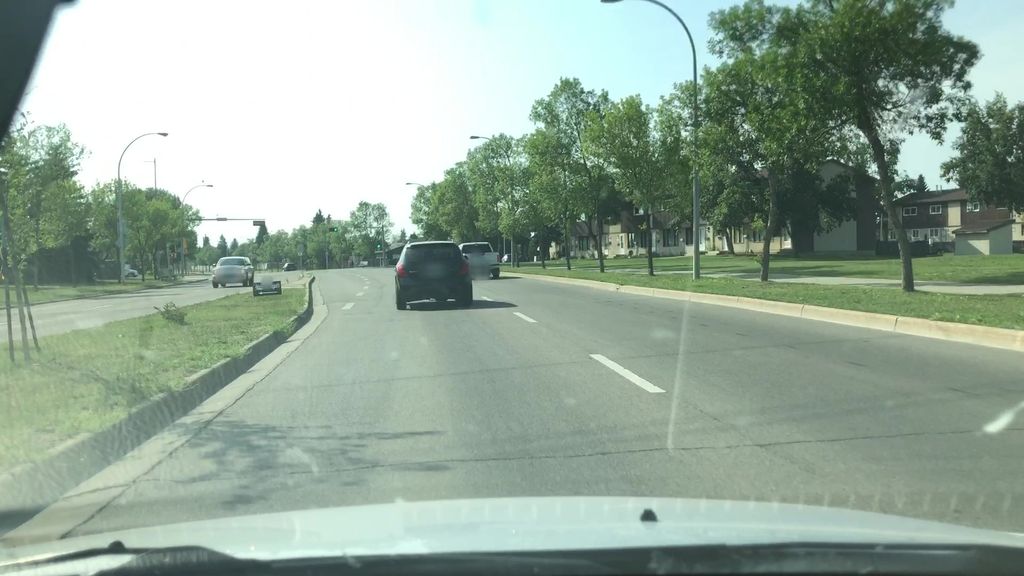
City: edmonton